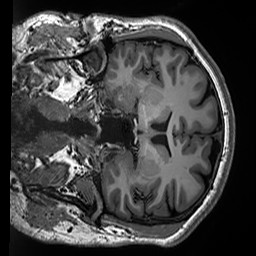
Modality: T1w
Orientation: coronal
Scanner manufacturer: siemens
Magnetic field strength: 3 T
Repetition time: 2.5 s
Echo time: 0.00299 s